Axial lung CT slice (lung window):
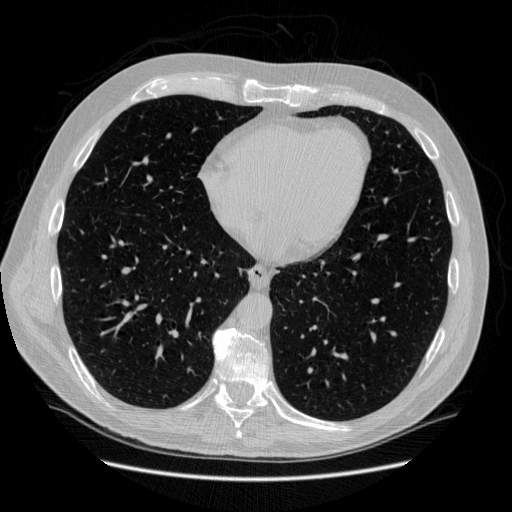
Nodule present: no